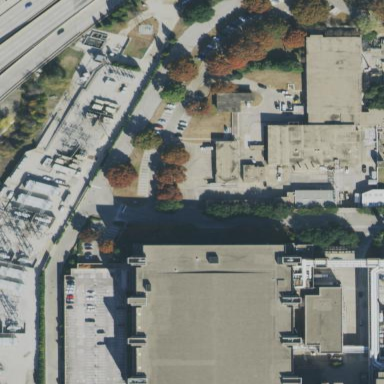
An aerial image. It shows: Power substation.